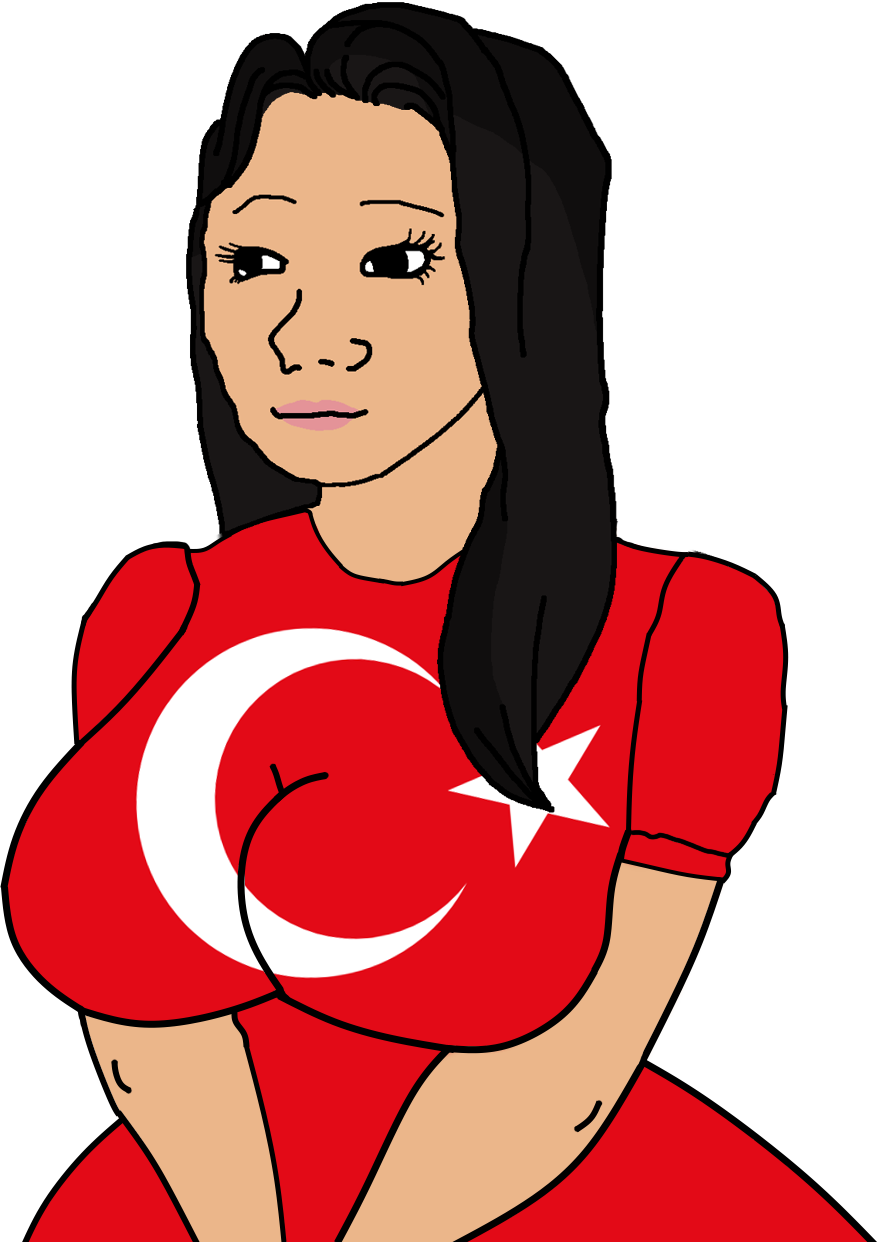
Label: 5_Trad_Wife